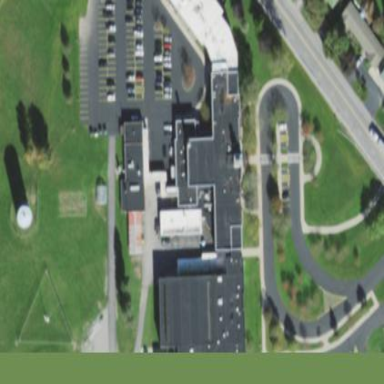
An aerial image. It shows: School building.